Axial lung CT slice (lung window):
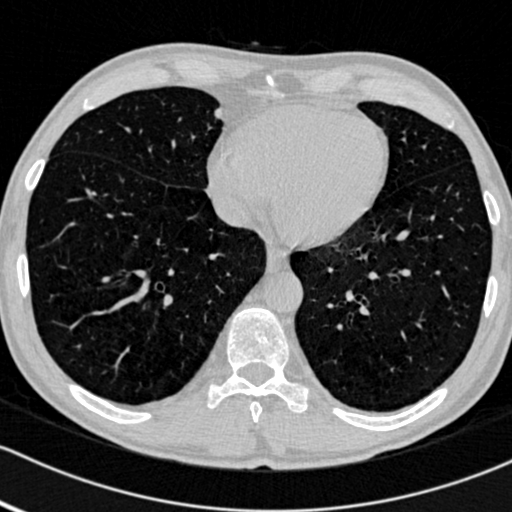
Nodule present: no